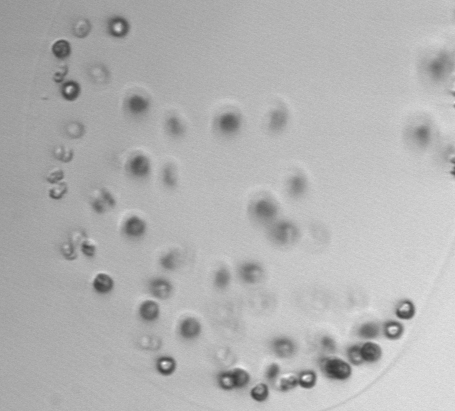
Label: Phaeocystis